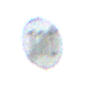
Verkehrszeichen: EndeGeschwindigkeit110
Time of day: SunriseSunset
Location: Outdoor (Nature)
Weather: Clear
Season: NotSpecified
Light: Natural